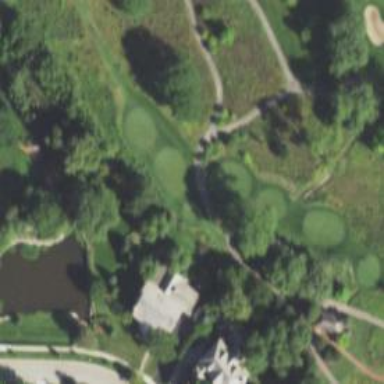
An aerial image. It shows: Footway that doubles as golf path.